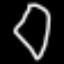
Label: diamond